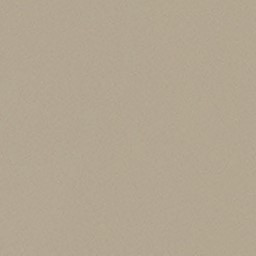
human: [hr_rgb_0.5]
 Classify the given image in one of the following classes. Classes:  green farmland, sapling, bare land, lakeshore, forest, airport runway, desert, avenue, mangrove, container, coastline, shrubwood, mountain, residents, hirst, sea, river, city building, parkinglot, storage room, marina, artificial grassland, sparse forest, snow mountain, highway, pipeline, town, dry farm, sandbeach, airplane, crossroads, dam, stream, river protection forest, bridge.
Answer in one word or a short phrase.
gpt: desert